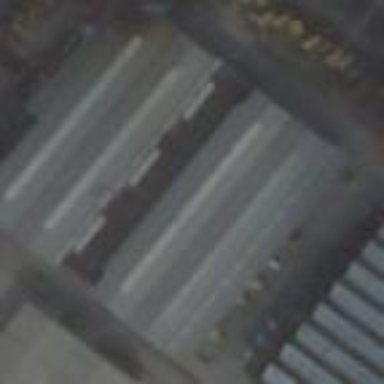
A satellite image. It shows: Industrial building.